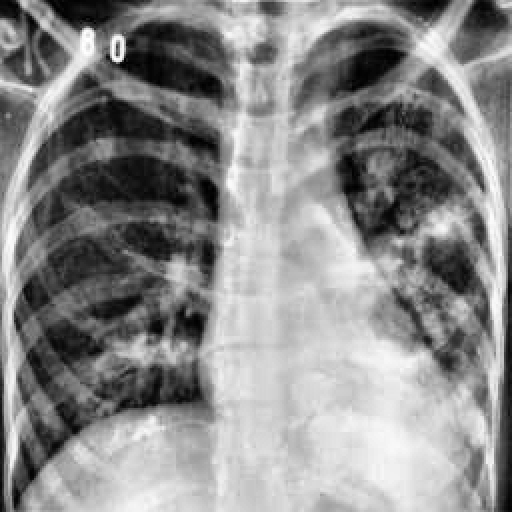
Finding: TUBERCULOSIS